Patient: sex M, age 48
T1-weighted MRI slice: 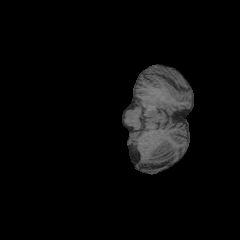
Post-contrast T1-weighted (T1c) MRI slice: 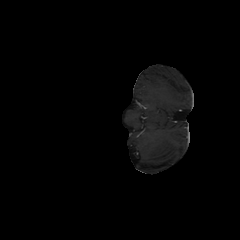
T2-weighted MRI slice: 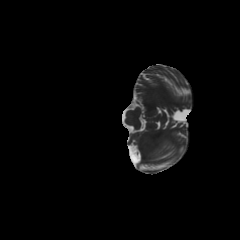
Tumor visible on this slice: no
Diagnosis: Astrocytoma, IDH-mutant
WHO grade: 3